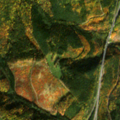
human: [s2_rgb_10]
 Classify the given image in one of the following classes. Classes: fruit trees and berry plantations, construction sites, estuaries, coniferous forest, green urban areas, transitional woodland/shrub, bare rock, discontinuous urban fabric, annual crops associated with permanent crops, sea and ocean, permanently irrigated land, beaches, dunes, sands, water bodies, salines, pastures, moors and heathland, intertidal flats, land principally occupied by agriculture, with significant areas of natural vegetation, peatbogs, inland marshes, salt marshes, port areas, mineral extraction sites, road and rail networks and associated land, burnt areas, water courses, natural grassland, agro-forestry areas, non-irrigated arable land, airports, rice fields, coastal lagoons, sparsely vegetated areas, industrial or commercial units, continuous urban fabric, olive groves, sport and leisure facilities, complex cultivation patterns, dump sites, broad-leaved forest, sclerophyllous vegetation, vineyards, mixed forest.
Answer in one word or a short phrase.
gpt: non-irrigated arable land, broad-leaved forest, coniferous forest, mixed forest